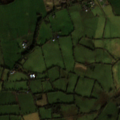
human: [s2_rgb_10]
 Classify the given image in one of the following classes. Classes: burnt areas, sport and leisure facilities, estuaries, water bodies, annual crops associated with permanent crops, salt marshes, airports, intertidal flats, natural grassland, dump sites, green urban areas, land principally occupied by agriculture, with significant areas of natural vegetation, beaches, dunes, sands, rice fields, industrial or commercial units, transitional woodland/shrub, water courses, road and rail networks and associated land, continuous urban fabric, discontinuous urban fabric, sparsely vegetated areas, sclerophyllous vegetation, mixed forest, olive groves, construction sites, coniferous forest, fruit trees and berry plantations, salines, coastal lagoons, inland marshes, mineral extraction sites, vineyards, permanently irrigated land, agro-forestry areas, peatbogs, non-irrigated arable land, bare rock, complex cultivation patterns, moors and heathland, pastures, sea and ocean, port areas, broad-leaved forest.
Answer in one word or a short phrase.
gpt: mineral extraction sites, pastures